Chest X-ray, PA view. Patient: 52 years old, sex M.
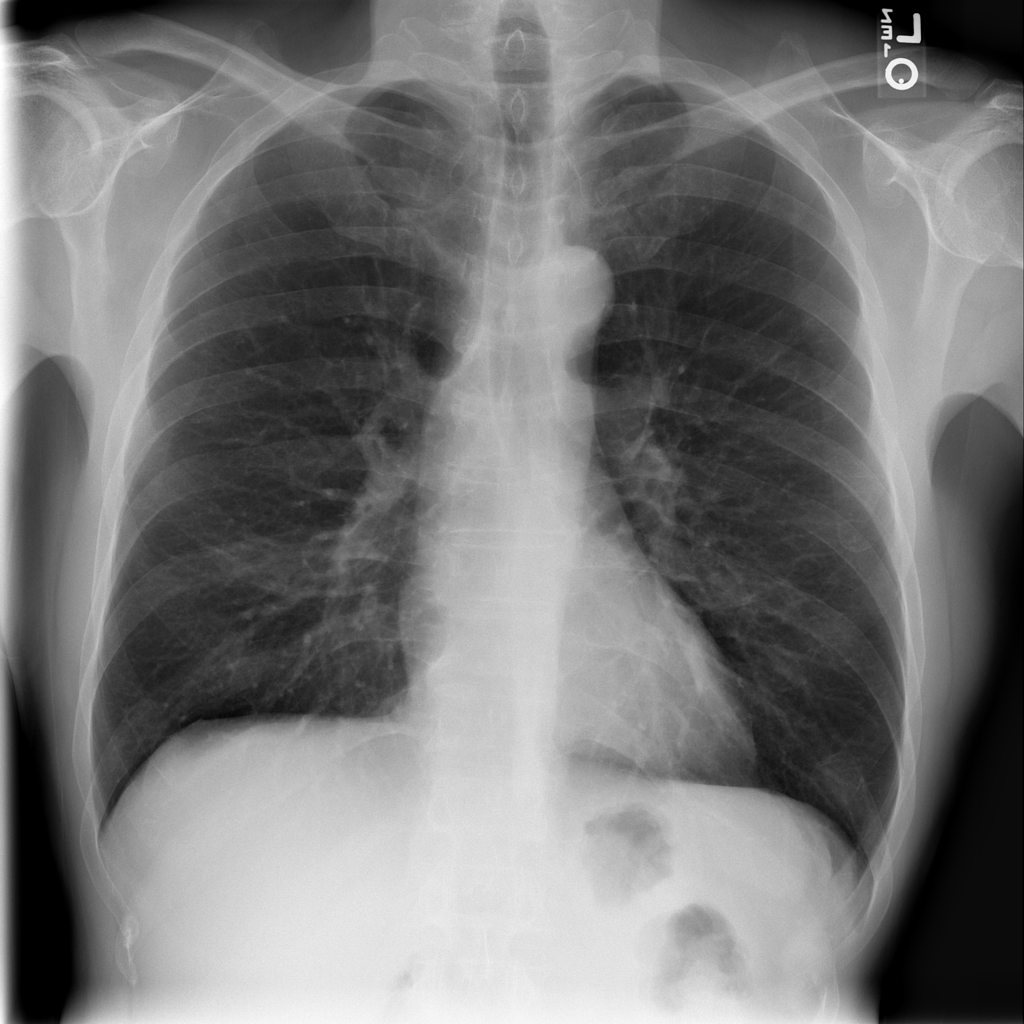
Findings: No Finding